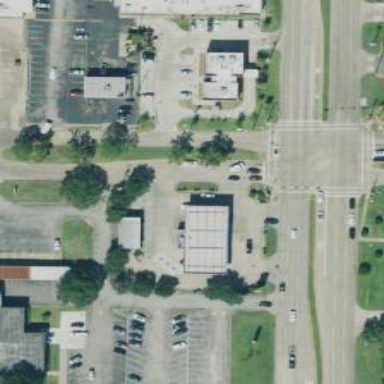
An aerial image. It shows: Retail area.